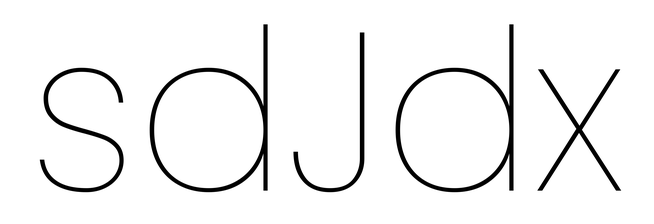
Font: Poppins-Thin